Question: I'm using ios Charts 3.0 on the objc project. I had searched the answers on the stackoverflow but no correct results for me. I'm using horizon bar chart and pie chart in my project and tried using
'''
yAxis.valueFormatter = NSNumberFormatter()
yAxis.valueFormatter.minimumFractionDigits = 0
'''
for every axis as well as the custom formatter with this :
'''
- (NSString *)stringForValue:(double)value
axis:(ChartAxisBase *)axis
{
return [@((NSInteger)value) stringValue];
}
'''
Both ways did not work for me. Could you guys please help to resolve this?

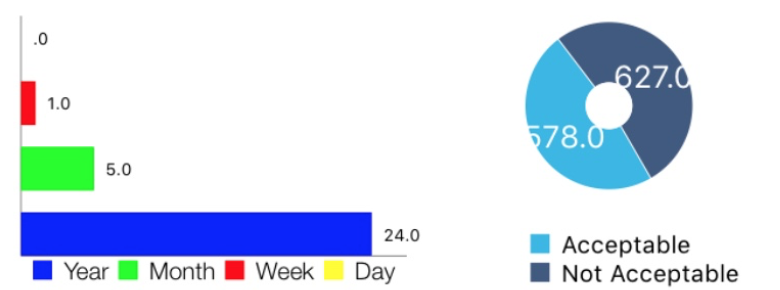
Answer: Try the code below. I wrote it at Swift and don't know much Objective-C. I hope it helps. I'm using this for BarChart and it works like a charm.
'''
let fmt = NumberFormatter()
fmt.numberStyle = .decimal
fmt.maximumFractionDigits = 0
fmt.groupingSeparator = ","
fmt.decimalSeparator = "."
yAxis.valueFormatter = DefaultAxisValueFormatter.init(formatter: fmt)
'''